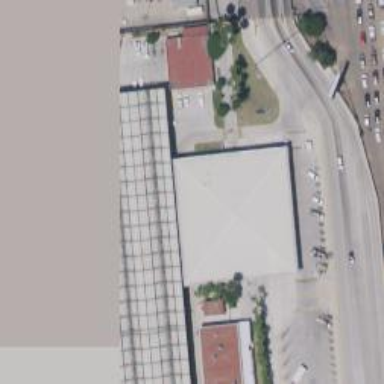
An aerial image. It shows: View of roof of building.